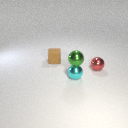
small red metal sphere to the right of small cyan metal sphere